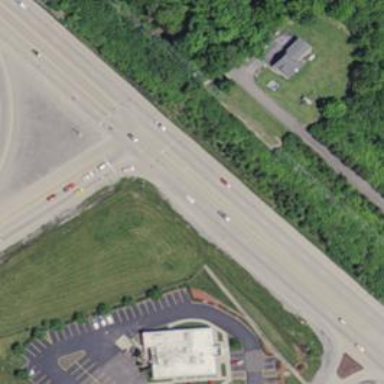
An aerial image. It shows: Trunk link highway.